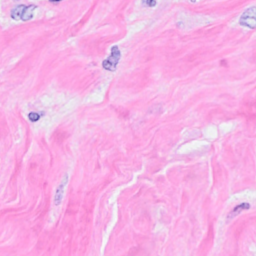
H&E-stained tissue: Breast